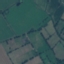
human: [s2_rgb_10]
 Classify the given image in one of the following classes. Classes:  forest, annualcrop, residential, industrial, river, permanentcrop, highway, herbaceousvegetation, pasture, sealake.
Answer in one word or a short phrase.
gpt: Pasture